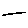
Label: line